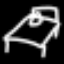
Label: bed